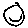
Label: smiley face